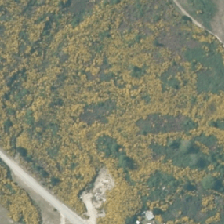
Land cover: harvested_forest